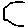
Label: hexagon